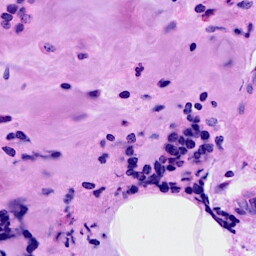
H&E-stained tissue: Breast